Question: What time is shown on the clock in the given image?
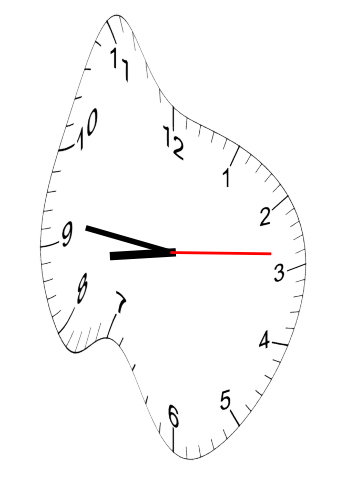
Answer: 08:46:14